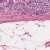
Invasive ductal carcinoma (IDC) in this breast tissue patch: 1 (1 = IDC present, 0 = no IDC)